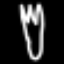
Label: fork